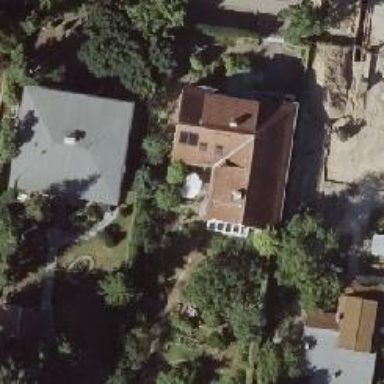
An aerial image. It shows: Detached building.